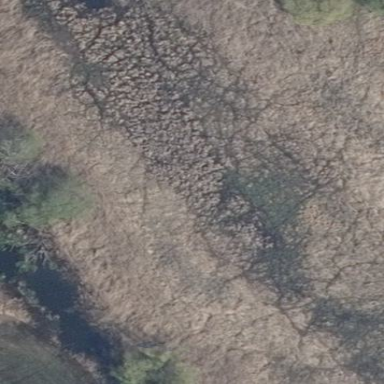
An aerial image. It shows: Bog wetland area.